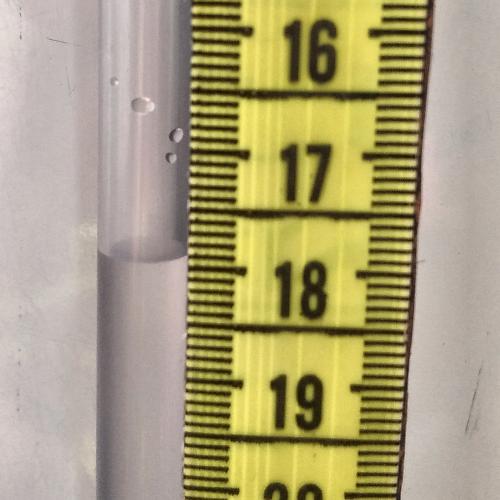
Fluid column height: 17.9 cm